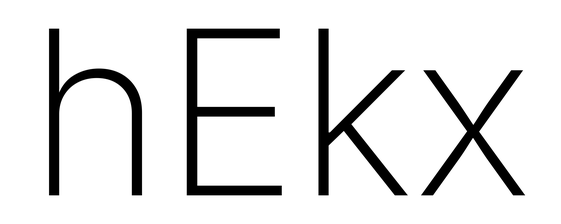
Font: Inter_ExtraLight